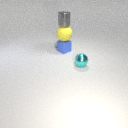
small gray metal cylinder above large yellow rubber sphere